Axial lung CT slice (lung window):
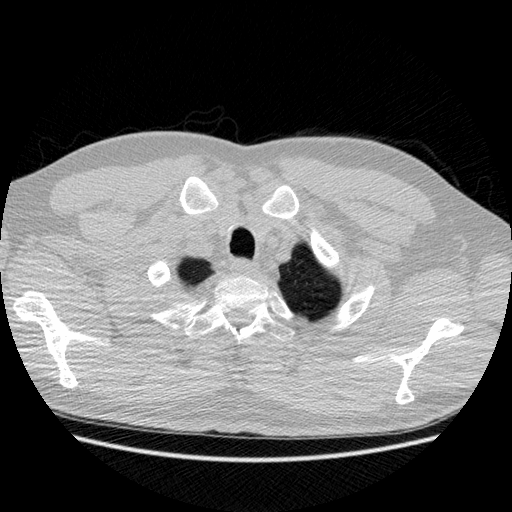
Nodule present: no